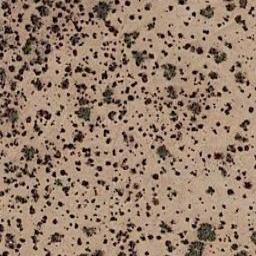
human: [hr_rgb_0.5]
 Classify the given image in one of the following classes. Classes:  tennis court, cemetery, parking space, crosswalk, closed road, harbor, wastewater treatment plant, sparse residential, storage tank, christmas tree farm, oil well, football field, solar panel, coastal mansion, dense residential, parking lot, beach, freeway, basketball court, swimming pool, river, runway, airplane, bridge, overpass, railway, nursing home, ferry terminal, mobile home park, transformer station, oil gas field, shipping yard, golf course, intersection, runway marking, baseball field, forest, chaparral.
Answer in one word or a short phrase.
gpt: chaparral